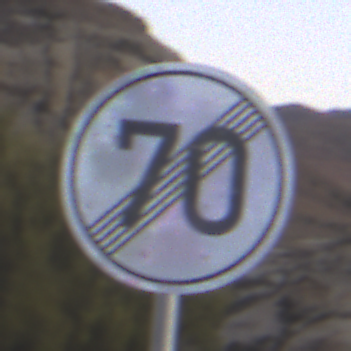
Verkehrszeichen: EndeGeschwindigkeit70
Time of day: Dusk
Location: Outdoor (Nature)
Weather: Clear
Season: NotSpecified
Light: Natural